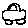
Label: car